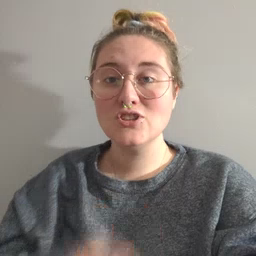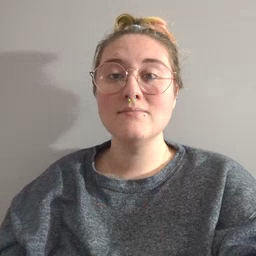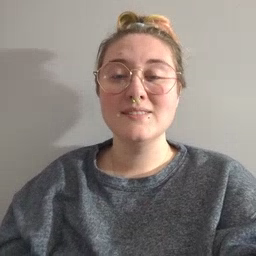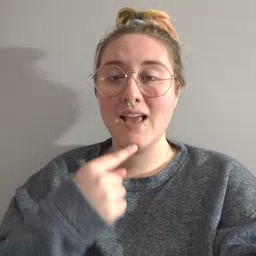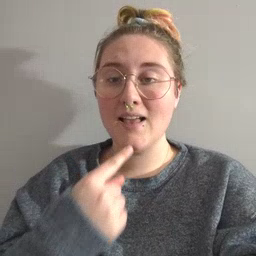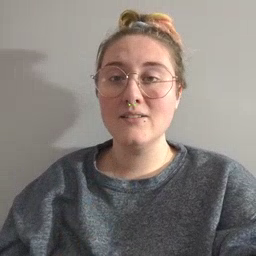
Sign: say